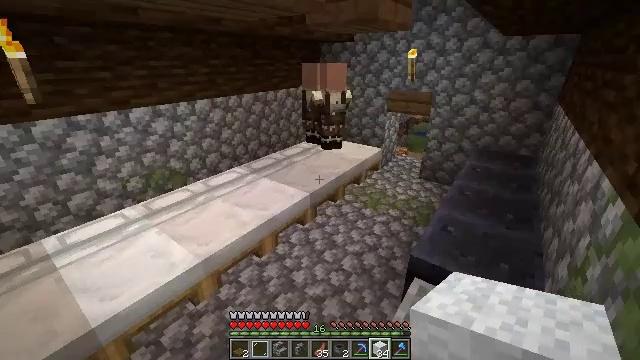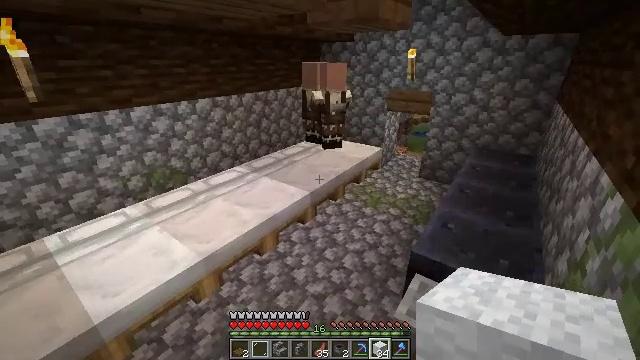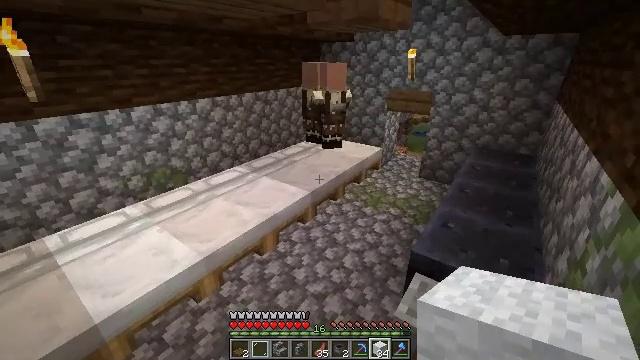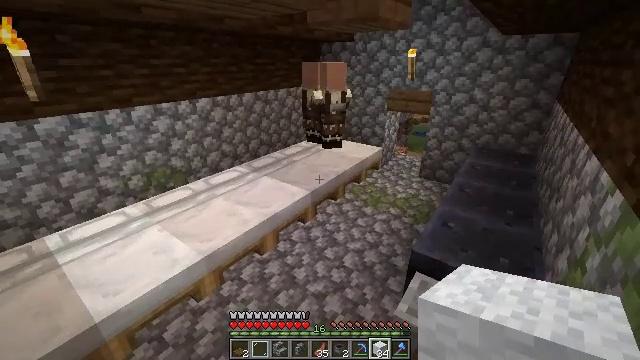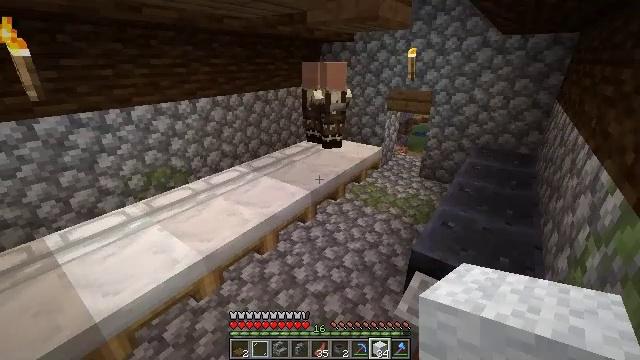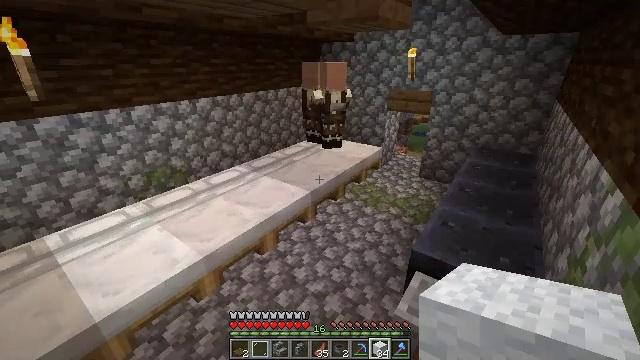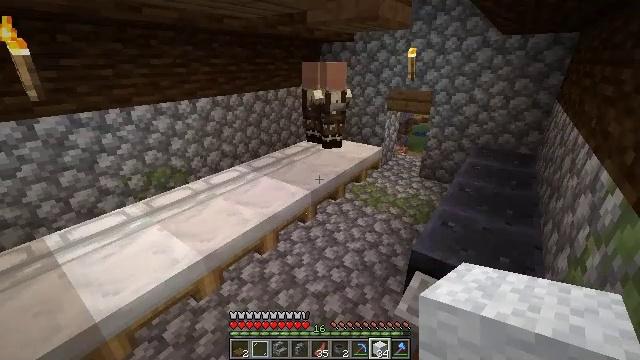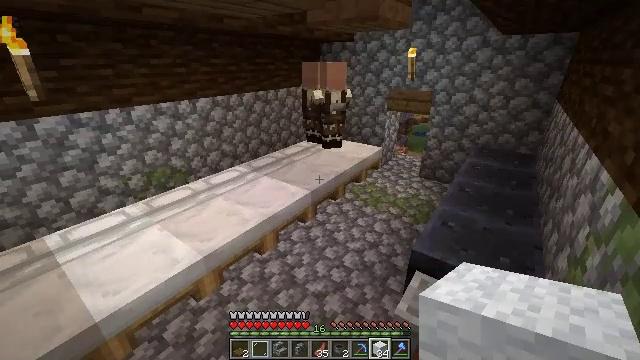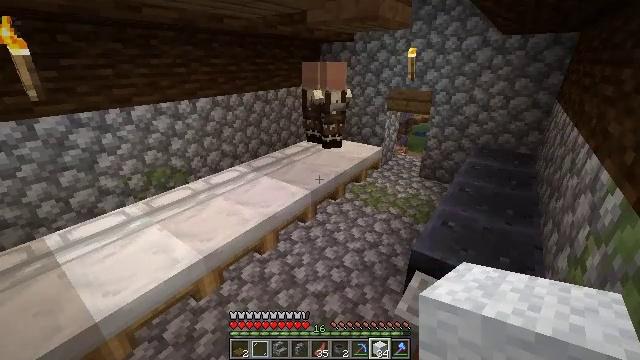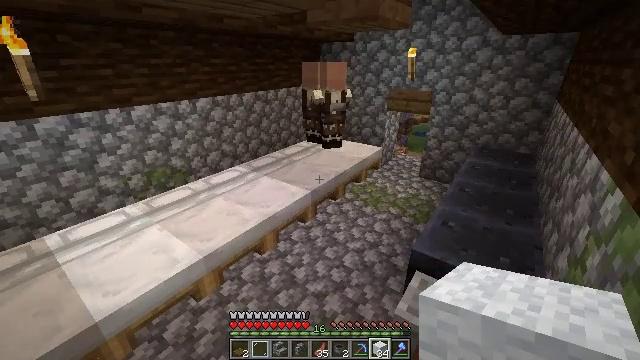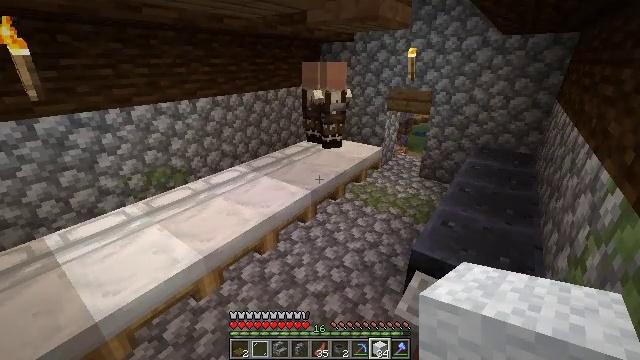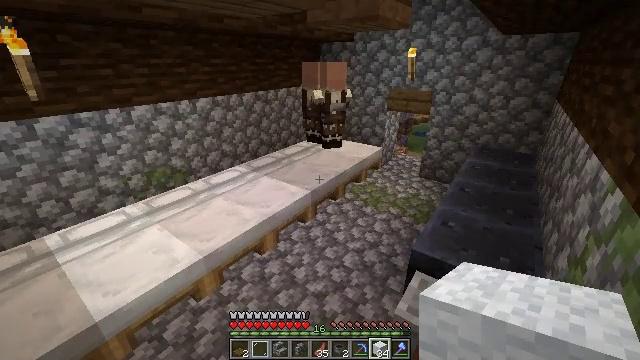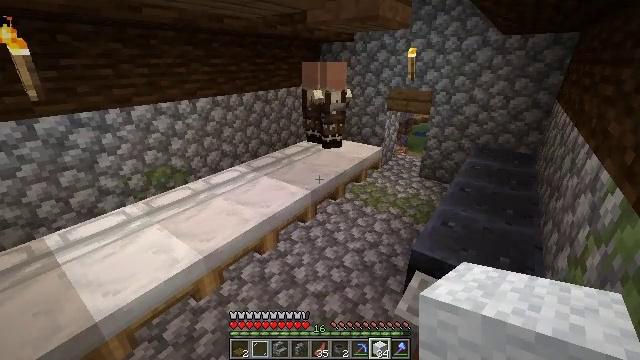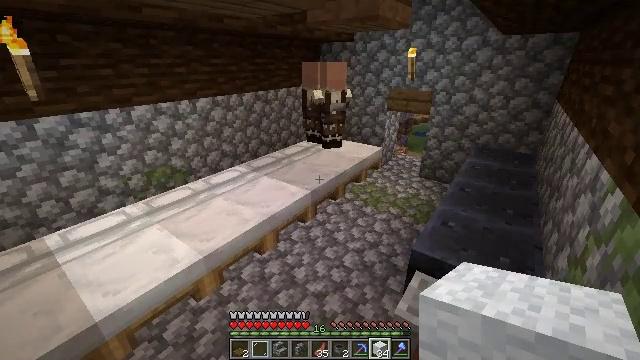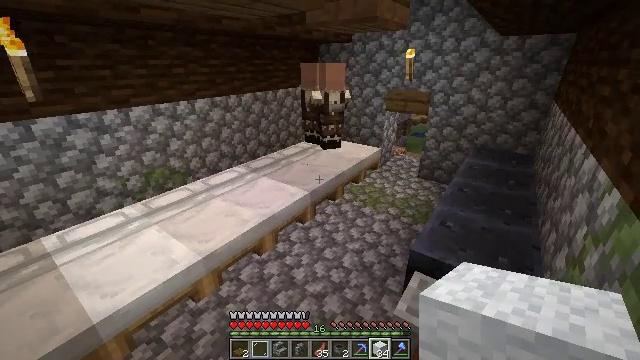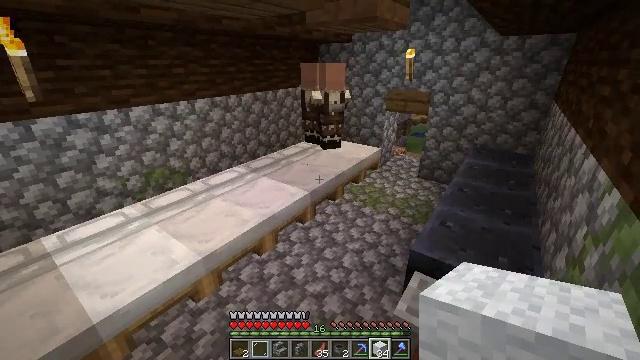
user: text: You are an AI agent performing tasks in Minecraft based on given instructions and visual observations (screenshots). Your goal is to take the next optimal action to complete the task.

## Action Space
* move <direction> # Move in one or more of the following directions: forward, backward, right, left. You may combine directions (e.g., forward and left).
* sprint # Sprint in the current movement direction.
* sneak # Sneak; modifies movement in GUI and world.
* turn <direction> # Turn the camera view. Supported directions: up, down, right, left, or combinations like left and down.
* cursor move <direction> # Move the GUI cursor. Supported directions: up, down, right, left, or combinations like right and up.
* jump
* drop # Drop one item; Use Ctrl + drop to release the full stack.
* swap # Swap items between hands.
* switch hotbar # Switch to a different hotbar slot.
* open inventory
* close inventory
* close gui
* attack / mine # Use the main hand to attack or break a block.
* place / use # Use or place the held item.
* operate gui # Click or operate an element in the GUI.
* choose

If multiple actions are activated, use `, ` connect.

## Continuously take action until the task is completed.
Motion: motion action
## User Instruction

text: Dismantle the blue bed.
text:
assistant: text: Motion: no_op
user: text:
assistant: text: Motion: no_op
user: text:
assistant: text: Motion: no_op
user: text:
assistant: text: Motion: no_op
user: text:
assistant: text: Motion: no_op
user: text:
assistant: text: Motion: no_op
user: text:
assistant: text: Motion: no_op
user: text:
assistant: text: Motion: no_op
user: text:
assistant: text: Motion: no_op
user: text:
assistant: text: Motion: no_op
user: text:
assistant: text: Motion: no_op
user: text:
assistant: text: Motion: no_op
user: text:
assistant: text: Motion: no_op
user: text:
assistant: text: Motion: no_op
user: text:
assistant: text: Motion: no_op
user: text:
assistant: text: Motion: no_op
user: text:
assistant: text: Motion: move forward
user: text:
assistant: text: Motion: move forward, turn right
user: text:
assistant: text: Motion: move forward and move left, turn right and up
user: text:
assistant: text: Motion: move forward and move left, turn right and up
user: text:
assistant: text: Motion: move forward and move left, turn right and up
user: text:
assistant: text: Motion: move forward and move left, turn right and up
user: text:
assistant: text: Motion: move forward and move left, turn right and up
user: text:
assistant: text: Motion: move forward and move left, turn right and up
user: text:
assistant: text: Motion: move forward and move left, turn right
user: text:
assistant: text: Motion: move forward and move left
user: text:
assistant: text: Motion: move forward and move left, turn right
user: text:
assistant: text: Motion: move forward and move left, turn right
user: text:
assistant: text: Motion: move forward and move left, turn right
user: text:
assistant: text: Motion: move forward, turn right